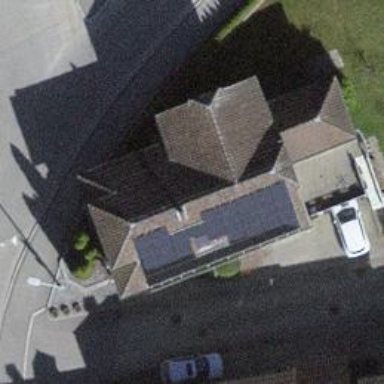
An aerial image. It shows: Solar power generator utilizing photovoltaic technology with solar photovoltaic panels.